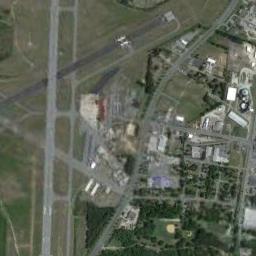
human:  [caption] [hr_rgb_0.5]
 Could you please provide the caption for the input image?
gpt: An airport with some staggered runways on the lawn with many trees and some buildings beside .

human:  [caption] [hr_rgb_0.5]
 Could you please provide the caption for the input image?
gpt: A complex airport with many runways and buildings is surrounded by a residential area and green farmland .

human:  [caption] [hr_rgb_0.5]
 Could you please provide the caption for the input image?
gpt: The airport is surrounded by neat terraces .

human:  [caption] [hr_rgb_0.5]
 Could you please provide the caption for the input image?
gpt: There is an airport between many buildings and fields .

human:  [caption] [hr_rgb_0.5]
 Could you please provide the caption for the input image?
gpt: The road is straight and long at the airport .